Question: I have following simple HTML Form & i tried to submit the form automatically during page load.
Below Javascript code is not automatically submitting the form.
'''
<form action="SSL.php" method="POST" name="TForm" id="transactionForm">
<input type="hidden" name="merchantTxnId" id="merchantTxnId" value="test">
<input type="submit" name="submit" id="submit" value="submit" style="visibility:hidden">
</form>
Redirecting ... Please wait...
'''
'''
<script>
window.onload = function(){
alert(1); // this is working..
document.getElementById("transactionForm").submit(); //nothing is happening with this line . form is not getting submitted
}
</script>
'''

Kindly suggest me where the problem is...
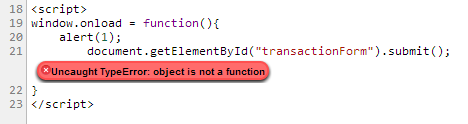
Answer: You may not use 'submit' as the 'name' or 'id' of any of your form elements.
The reason is, that you can reach each child of your form via 'document.getElementById('form').nameOfTheChild' where 'nameOfTheChild' is the 'name' of the child. If you have a child with the name 'submit', 'document.getElementById('form').submit' is a shortcut to address that child.
The documentation of '.submit()' says that :
> Forms and their child elements should not use input names or ids that
conflict with properties of a form, such as submit, length, or method.
Name conflicts can cause confusing failures.